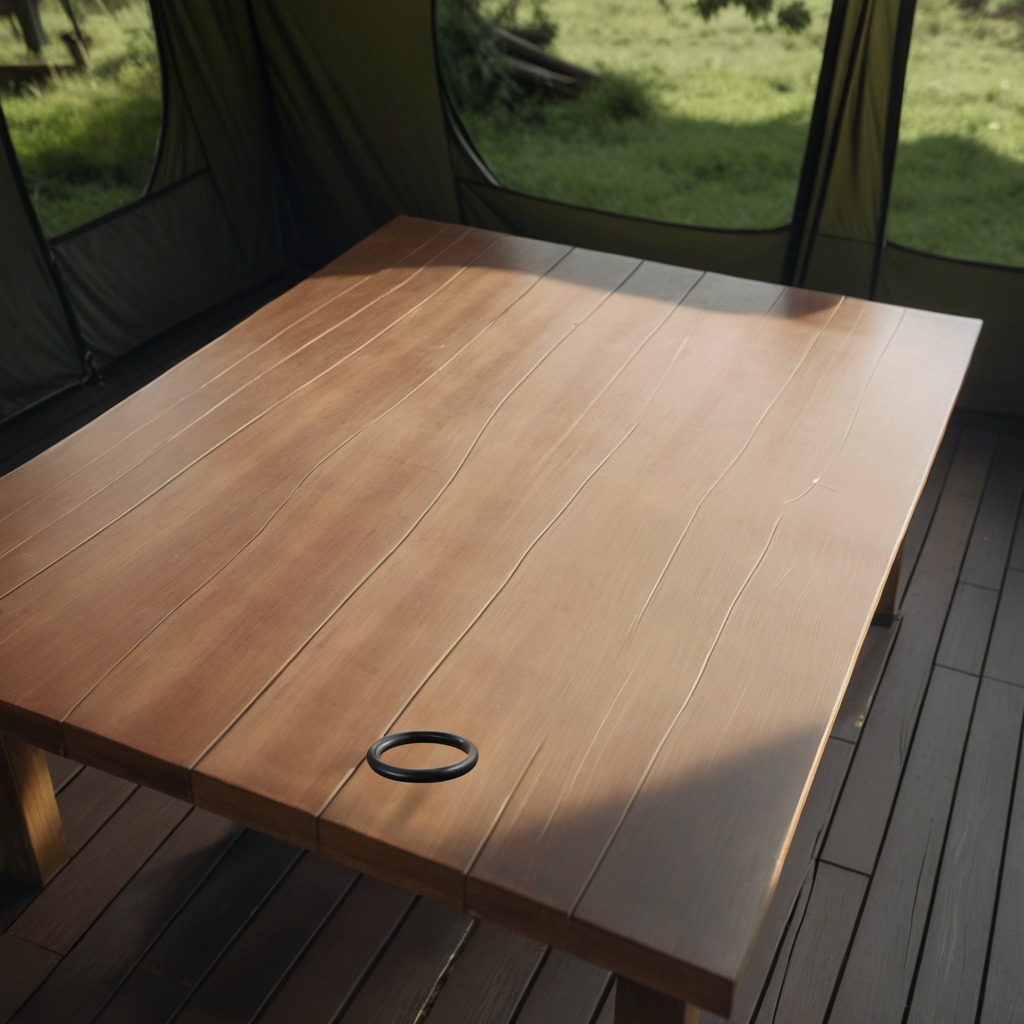
A rubber O-ring is lying on a wooden table inside a jungle field workshop tent.